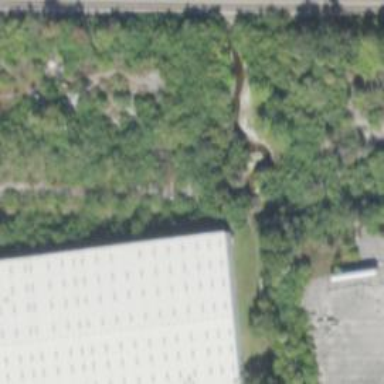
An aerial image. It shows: Disused railway spur.